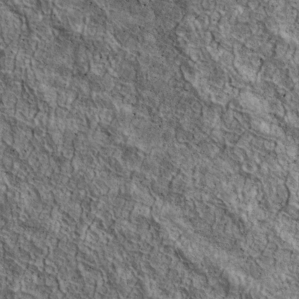
Label: non_frost